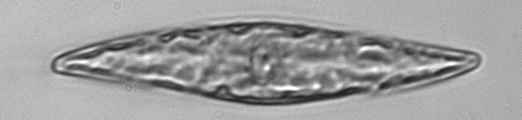
Label: Pleurosigma